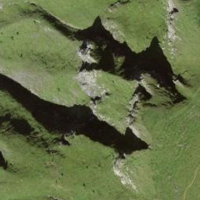
EUNIS habitat code: 26
Species observed at this site:
Silene acaulis